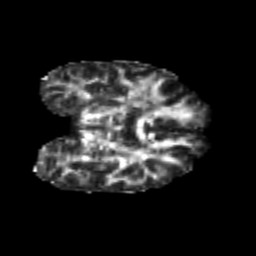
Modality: FA
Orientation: coronal
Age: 22
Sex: female
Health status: healthy
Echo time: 0.074 s